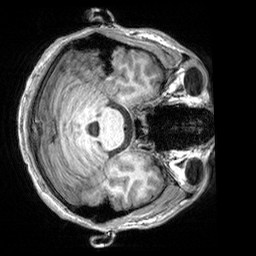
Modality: T1w
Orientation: axial
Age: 21
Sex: male
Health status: healthy
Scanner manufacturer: siemens
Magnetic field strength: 3 T
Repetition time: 2.3 s
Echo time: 0.00303 s